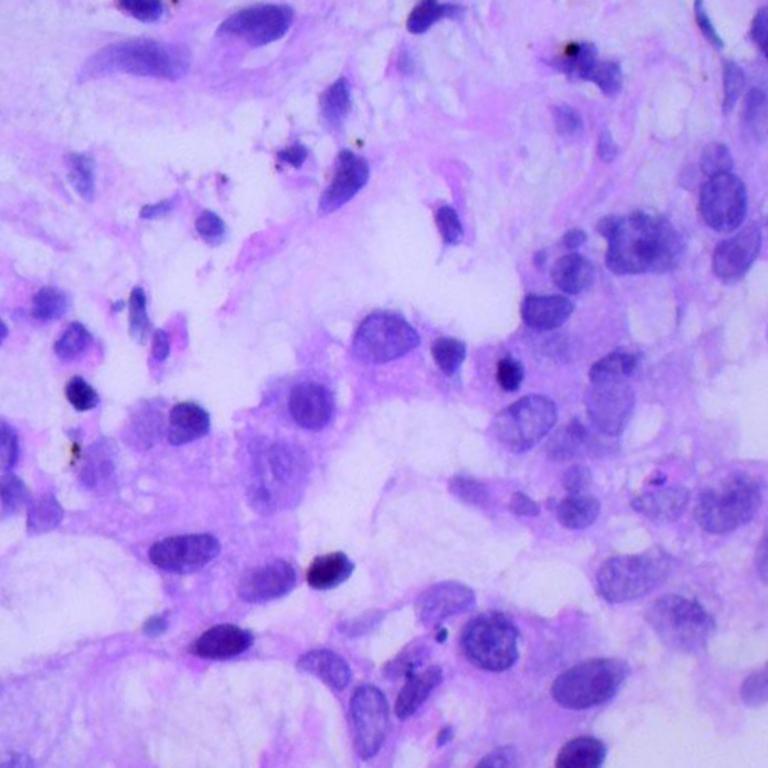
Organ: lung
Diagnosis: adenocarcinomas